Question: I've a site 'www.example.com' that redirects HTTP traffic to HTTPS using RewriteEngine:
'''
<VirtualHost *:80>
ServerAdmin webmaster@example.com
ServerName example.com
ServerAlias www.example.com
DocumentRoot /var/www/example.com/
....
RewriteEngine on
RewriteCond %{HTTP_HOST} ^example.com [NC]
RewriteRule ^(.*)$ https://www.example.com$1 [L]
RewriteCond %{SERVER_PORT} ^80$
RewriteRule .* https://%{SERVER_NAME}%{REQUEST_URI} [R,L]
</VirtualHost>
'''
The problem I've found is that google has indexed this URL:
'''
http://www.example.com:443
'''
Giving this error:

I have tried to redirect the traffic adding a permanent redirection from both 80 and 443 virtual hosts:
'''
<VirtualHost *:80>
...
RewriteEngine on
#RewriteCond %{HTTP_HOST} ^example.com [NC]
#RewriteRule ^(.*)$ https://www.example.com$1 [L]
#RewriteCond %{SERVER_PORT} ^80$
RewriteRule .* https://%{SERVER_NAME}%{REQUEST_URI} [R,L]
</VirtualHost>
<VirtualHost *:443>
...
RewriteEngine on
RewriteRule .* https://%{SERVER_NAME}%{REQUEST_URI} [R,L]
</VirtualHost>
'''
without success. What's the right way to redirect all traffic from <URL>?
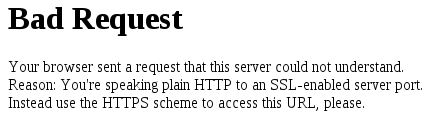
Answer: > What's the right way to redirect all traffic from <URL>?
There is no such way:
- 'http://www.example.com:443'- 'https://www.example.com:443'
As you can see, both access use a TCP connection to the same port, but one is speaking HTTP to the server while the other TLS to the same server (same host and port means same server). While it would be possible in theory to distinguish between a HTTP request (for 'http://...:443') and the start of the TLS handshake (for 'https://...:443') and handle them separately such functionality is usually not supported by servers, because the usual way is to use port 80 for http and port 443 for https.
This means, that the server expects a TLS handshake at port 443. The server detects that it does not get the TLS handshake but a HTTP request instead and returns the "Bad Request" message to the client, explaining that it is the wrong kind of request to this port.